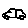
Label: car